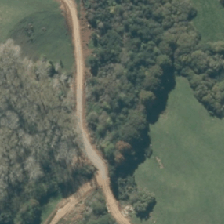
Land cover: deciduous_hardwood